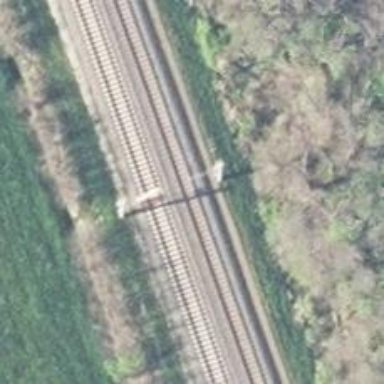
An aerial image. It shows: Milestone along the railway track with catenary mast.